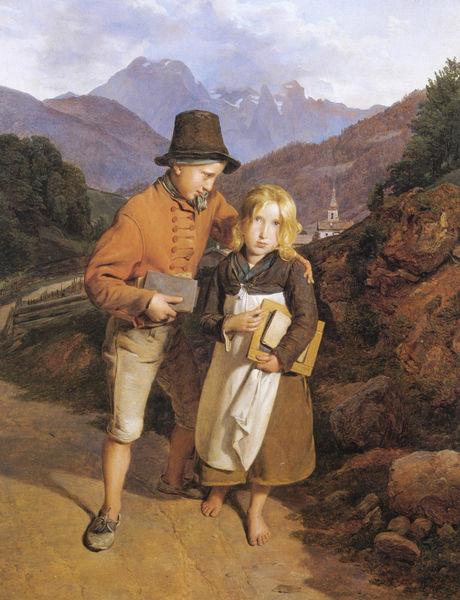
Titel: "Kinder, aus der Schule kommend"
Künstler: Ferdinand Georg Waldmüller
Standort: Wien
Institution: (Privatbesitz)
Schlagwörter: baum, berg, blau, dunkel, felsen, fuß, gemälde, himmel, schatten, weiß, wolken, bäume, grün, kirchturm, landschaft, mädchen, ocker, braun, grau, hell, hintergrund, hut, kleid, licht, mund, nase, orange, profil, straße, szene, blick, gras, rot, schal, schnee, tuch, weg, wiese, zaun, beige, malerei, rock, blond, gesichter, hose, jacke, arm, augen, gesicht, stein, steine, bildnis, hände, portrait, porträt, hügel, natur, büsche, gatter, gehen, kirche, pfad, sonne, sträucher, haare, realismus, stehend, kind, paar, pflanzen, tal, wald, bauern, genre, kinder, turm, schürze, füße, bücher, papier, umarmung, zwei, schuhe, schule, berge, fels, gebirge, gipfel, dorf, lila, nebel, violett, berglandschaft, geröll, figuren, tafel, junge, weste, geschwister, umarmen, barfuss, knabe, buch, landschadt, alpen, berggipfel, schuh, schwester, heft, tracht, biedermeier, schreiten, kapelle, kniebundhose, lokalfarben, gebirgslandschaft, schüler, schütze, lederhose, führen, bube, moss, alben, bergjunge, beschützen, bruder, hefte, leiten, mächen, schulkinder, schulweg, schutz, wegesrand, schreibtafel, felst, beölkt